Interaction volume radius: 10 \u00c5
Interaction volume height: 20 \u00c5
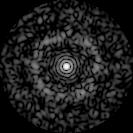
Disorder parameter: 0.814